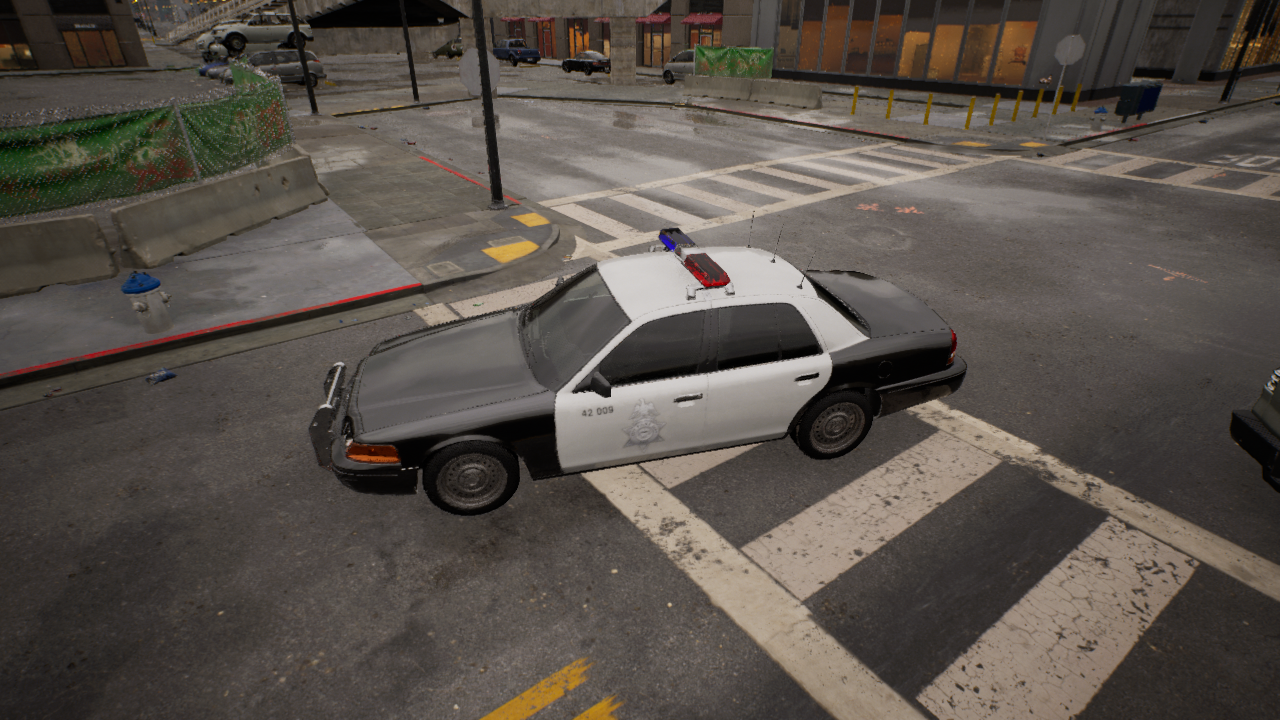
Venue: intersection
Lighting: golden hour
Vehicle rig: sedan